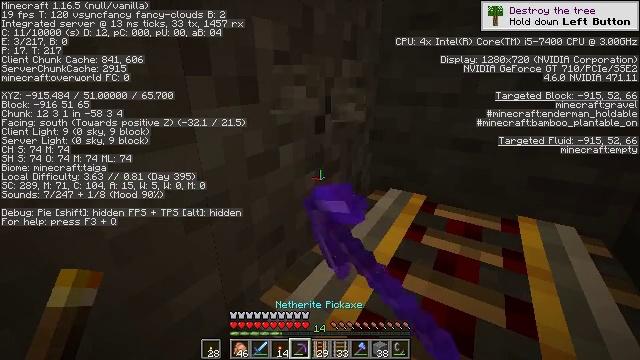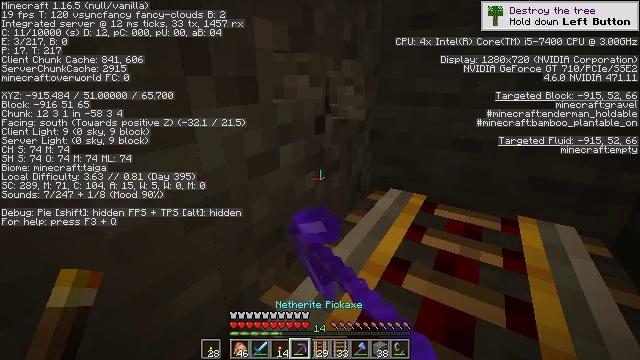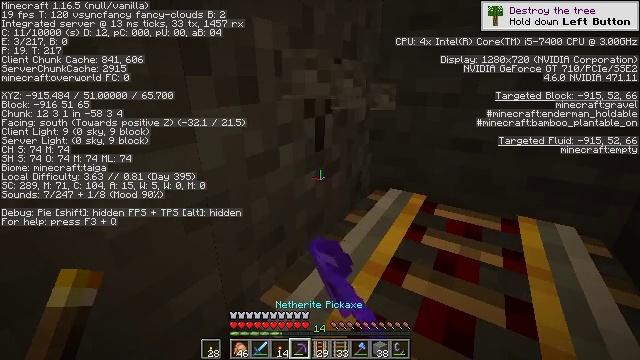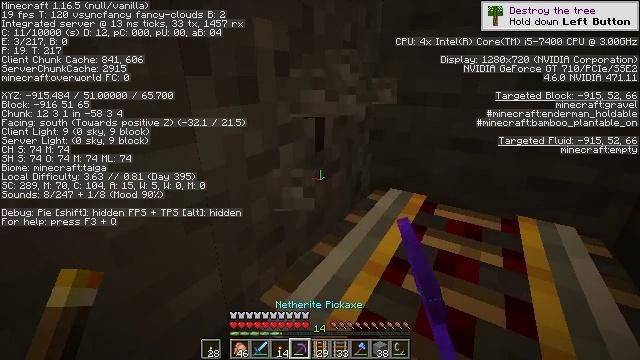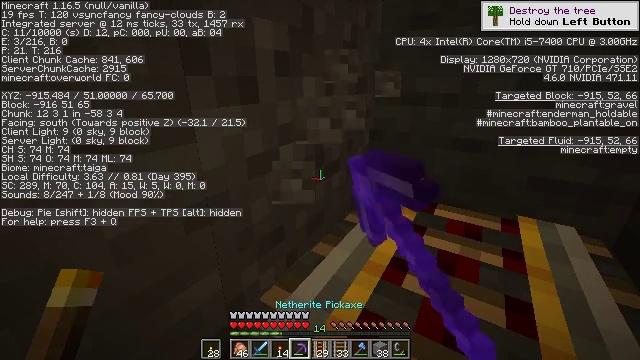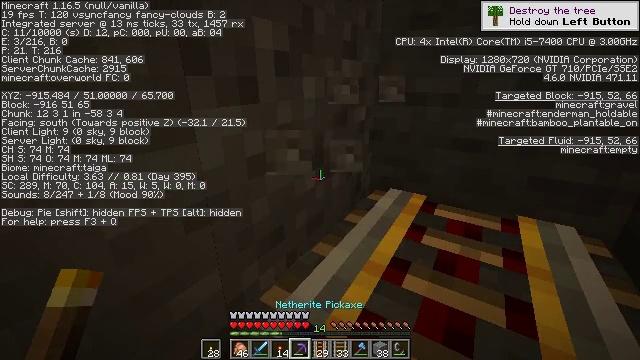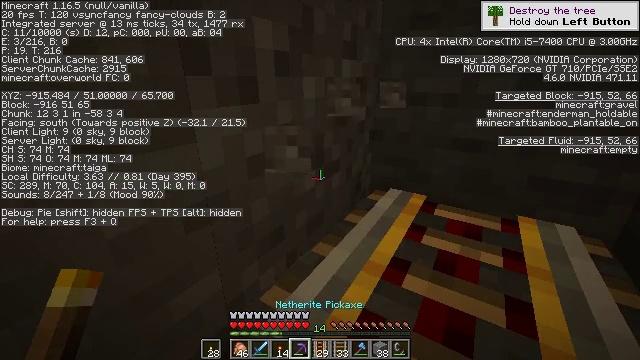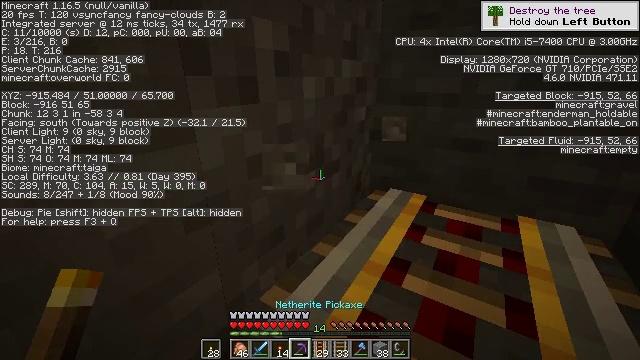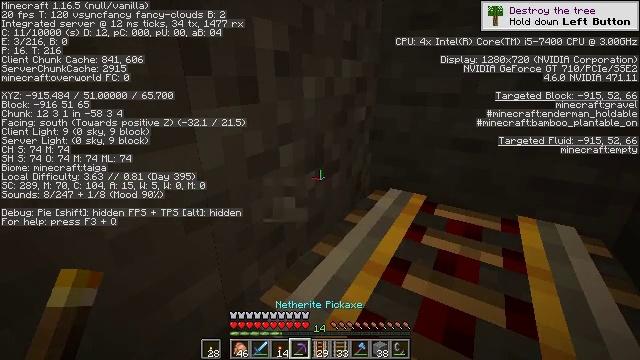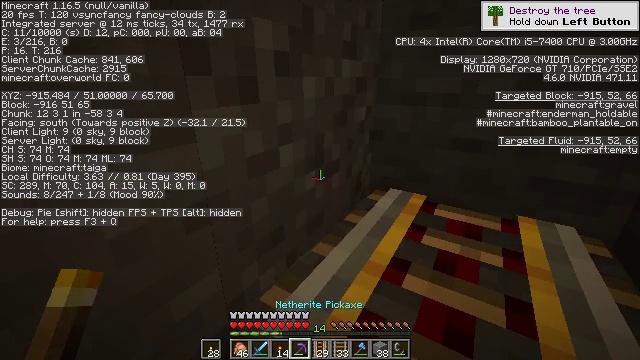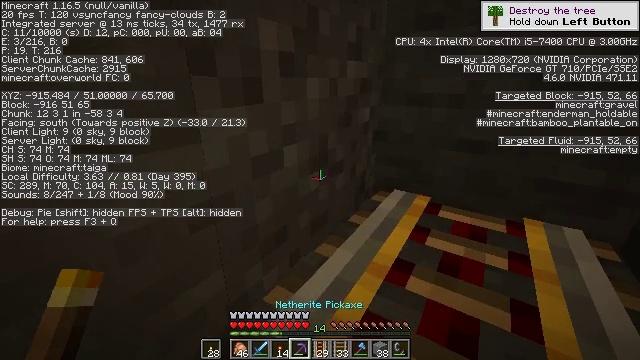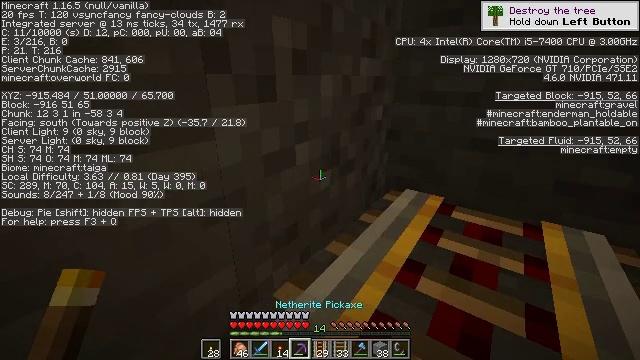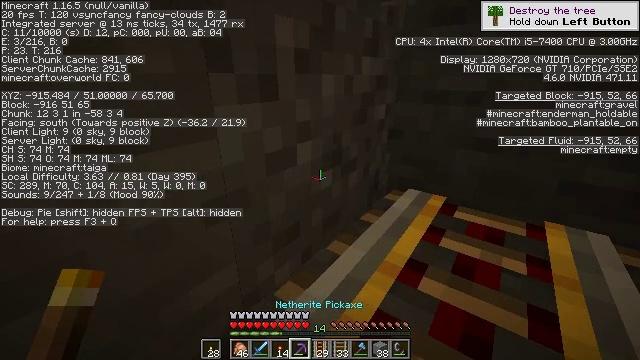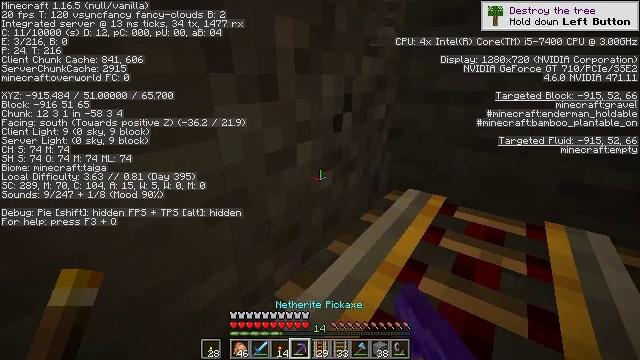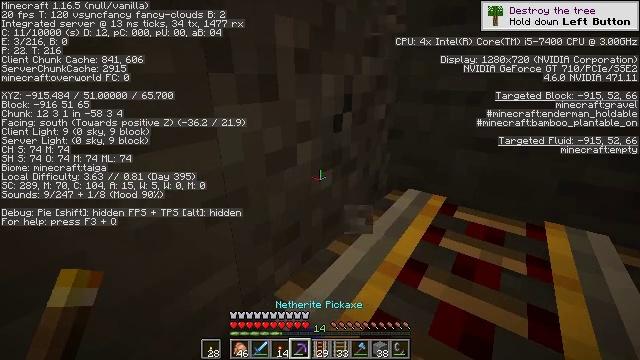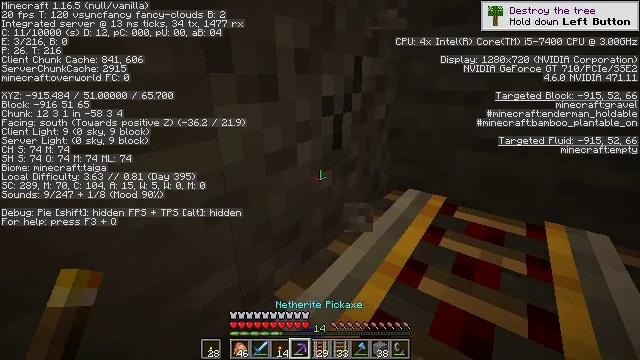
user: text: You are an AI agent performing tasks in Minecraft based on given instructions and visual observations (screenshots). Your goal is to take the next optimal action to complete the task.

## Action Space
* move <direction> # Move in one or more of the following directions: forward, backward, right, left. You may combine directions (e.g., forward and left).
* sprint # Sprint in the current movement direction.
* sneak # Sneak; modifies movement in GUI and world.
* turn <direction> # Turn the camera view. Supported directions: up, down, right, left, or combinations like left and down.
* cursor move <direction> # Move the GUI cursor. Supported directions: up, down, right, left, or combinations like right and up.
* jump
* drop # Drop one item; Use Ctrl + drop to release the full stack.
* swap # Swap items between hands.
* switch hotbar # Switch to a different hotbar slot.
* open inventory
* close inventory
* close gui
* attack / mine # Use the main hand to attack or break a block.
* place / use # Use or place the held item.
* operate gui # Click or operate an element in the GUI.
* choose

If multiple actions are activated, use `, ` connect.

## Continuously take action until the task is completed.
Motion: motion action
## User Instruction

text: Mine gravel from the ground.
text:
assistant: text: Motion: attack / mine
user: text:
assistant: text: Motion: attack / mine
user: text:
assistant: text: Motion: attack / mine
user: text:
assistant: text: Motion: no_op
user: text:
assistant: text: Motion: no_op
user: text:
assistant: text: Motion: no_op
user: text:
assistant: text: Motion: no_op
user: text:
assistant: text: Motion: no_op
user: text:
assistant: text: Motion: no_op
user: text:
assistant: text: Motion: no_op
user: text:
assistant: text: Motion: turn left
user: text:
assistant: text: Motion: attack / mine
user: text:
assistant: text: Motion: attack / mine
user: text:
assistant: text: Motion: attack / mine
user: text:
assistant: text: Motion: attack / mine
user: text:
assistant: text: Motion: attack / mine
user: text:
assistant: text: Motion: attack / mine
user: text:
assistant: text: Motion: attack / mine
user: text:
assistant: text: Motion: attack / mine
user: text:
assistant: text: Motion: attack / mine
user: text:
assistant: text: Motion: attack / mine
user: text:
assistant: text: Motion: attack / mine
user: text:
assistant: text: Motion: attack / mine
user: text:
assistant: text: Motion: attack / mine
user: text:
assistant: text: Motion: attack / mine
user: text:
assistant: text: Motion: attack / mine
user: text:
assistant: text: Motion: attack / mine
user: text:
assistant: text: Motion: attack / mine
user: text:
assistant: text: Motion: attack / mine
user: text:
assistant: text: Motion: attack / mine